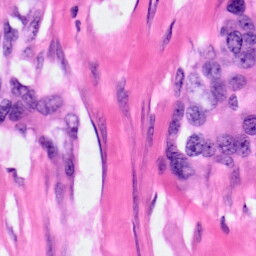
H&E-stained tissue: Pancreatic